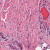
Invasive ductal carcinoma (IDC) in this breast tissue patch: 0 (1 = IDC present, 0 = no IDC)